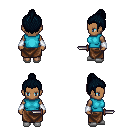
a pixel art fantasy rpg character, female body template, human, dark skin, teal sleeveless shirt, robe skirt, raven short topknot hairstyle, white cloth bracers, white slippers, dagger, four views (front, back, left, right), 2x2 character sprite sheet, small pixel art, hard edges, no anti-aliasing